Question: I'm working on an application for Android and iOS, which requires a certain flexibility for one or two views. That's why we created & implemented a service that translated a basic list of objects into a user interface for both iOS & Android. But now that Xamarin.Forms is released, we decided to replace our service by the one Xamarin provides. I did succeed in creating the views with Xamarin.Forms, resulting in better looking & smoother running pages. But my problem lies in the navigation of it. Here is a little drawing on what I would like to achieve:

I would like my app to start an activity that starts with a custom fragment. Once the user is finished with the Xamarin.Forms page, it navigates to a second custom fragment, all that without breaking the navigation cycle. Does anybody have an idea on how I can achieve this?
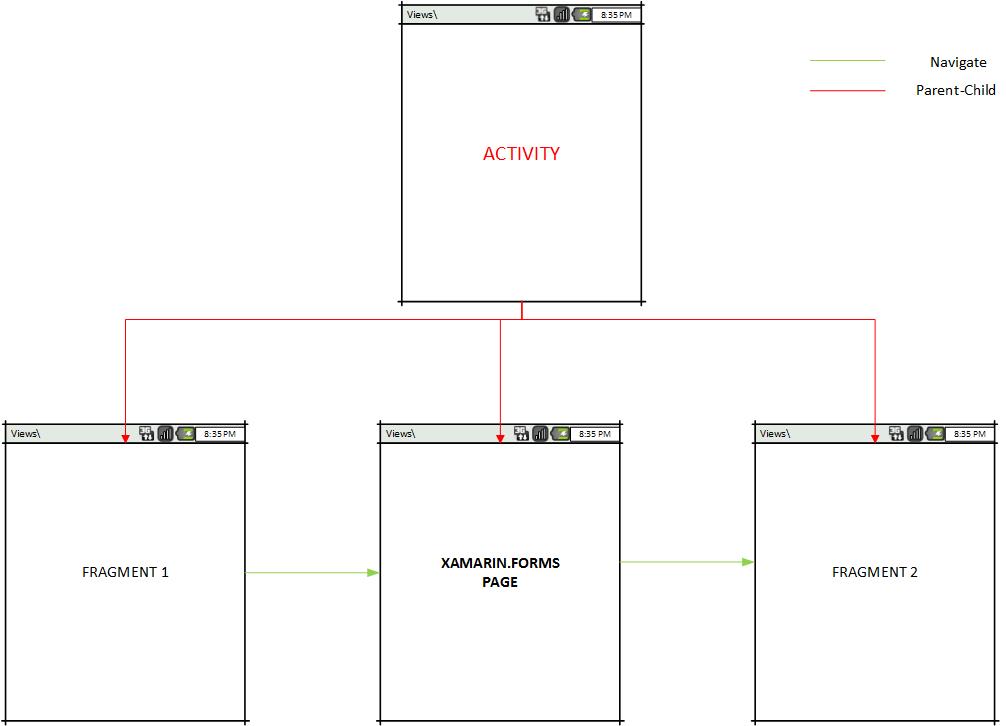
Answer: Take a look at <URL> for Xamarin.Forms' own approach. It doesn't look like that's what you need but you can also look at its source code and maybe make a custom renderer yourself.
You may also want to take a look at <URL>
As for the easier/hackier way you'd want to make a button on each page and when the button is tapped execute 'Navigation.PushModalAsync(nextPage)' - there won't be a "< Back" button any more, you may need to implement that yourself if you need it.